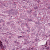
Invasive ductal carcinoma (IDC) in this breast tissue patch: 0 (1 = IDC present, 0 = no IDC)